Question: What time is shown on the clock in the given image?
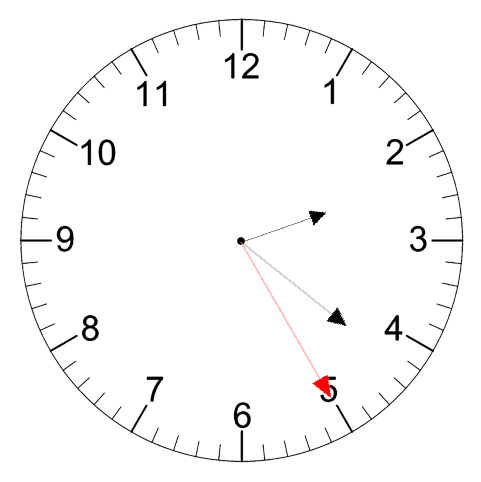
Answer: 02:21:25